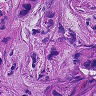
Metastatic tissue present: yes